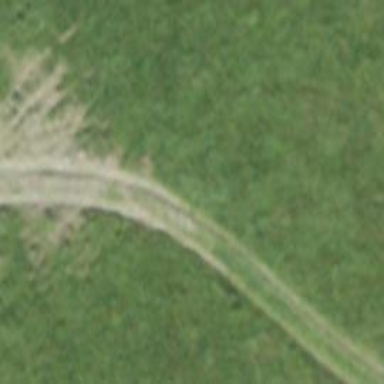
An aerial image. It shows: Track with grade 4 tracktype.